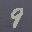
Label: 9